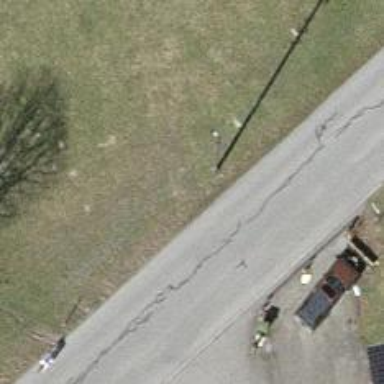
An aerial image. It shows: Minor power line with 8 cables.